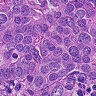
Metastatic tissue present: yes